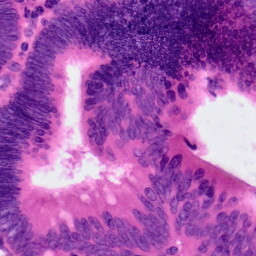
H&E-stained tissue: Colon